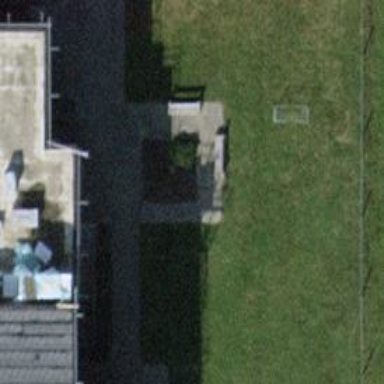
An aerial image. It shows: Brown bench.